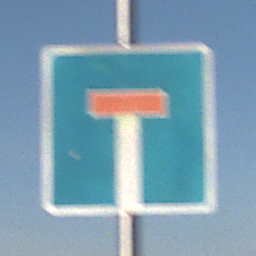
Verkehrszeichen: Sackgasse
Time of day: MorningAfternoon
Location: Outdoor (Nature)
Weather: Clear
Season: Winter
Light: Natural